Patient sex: M
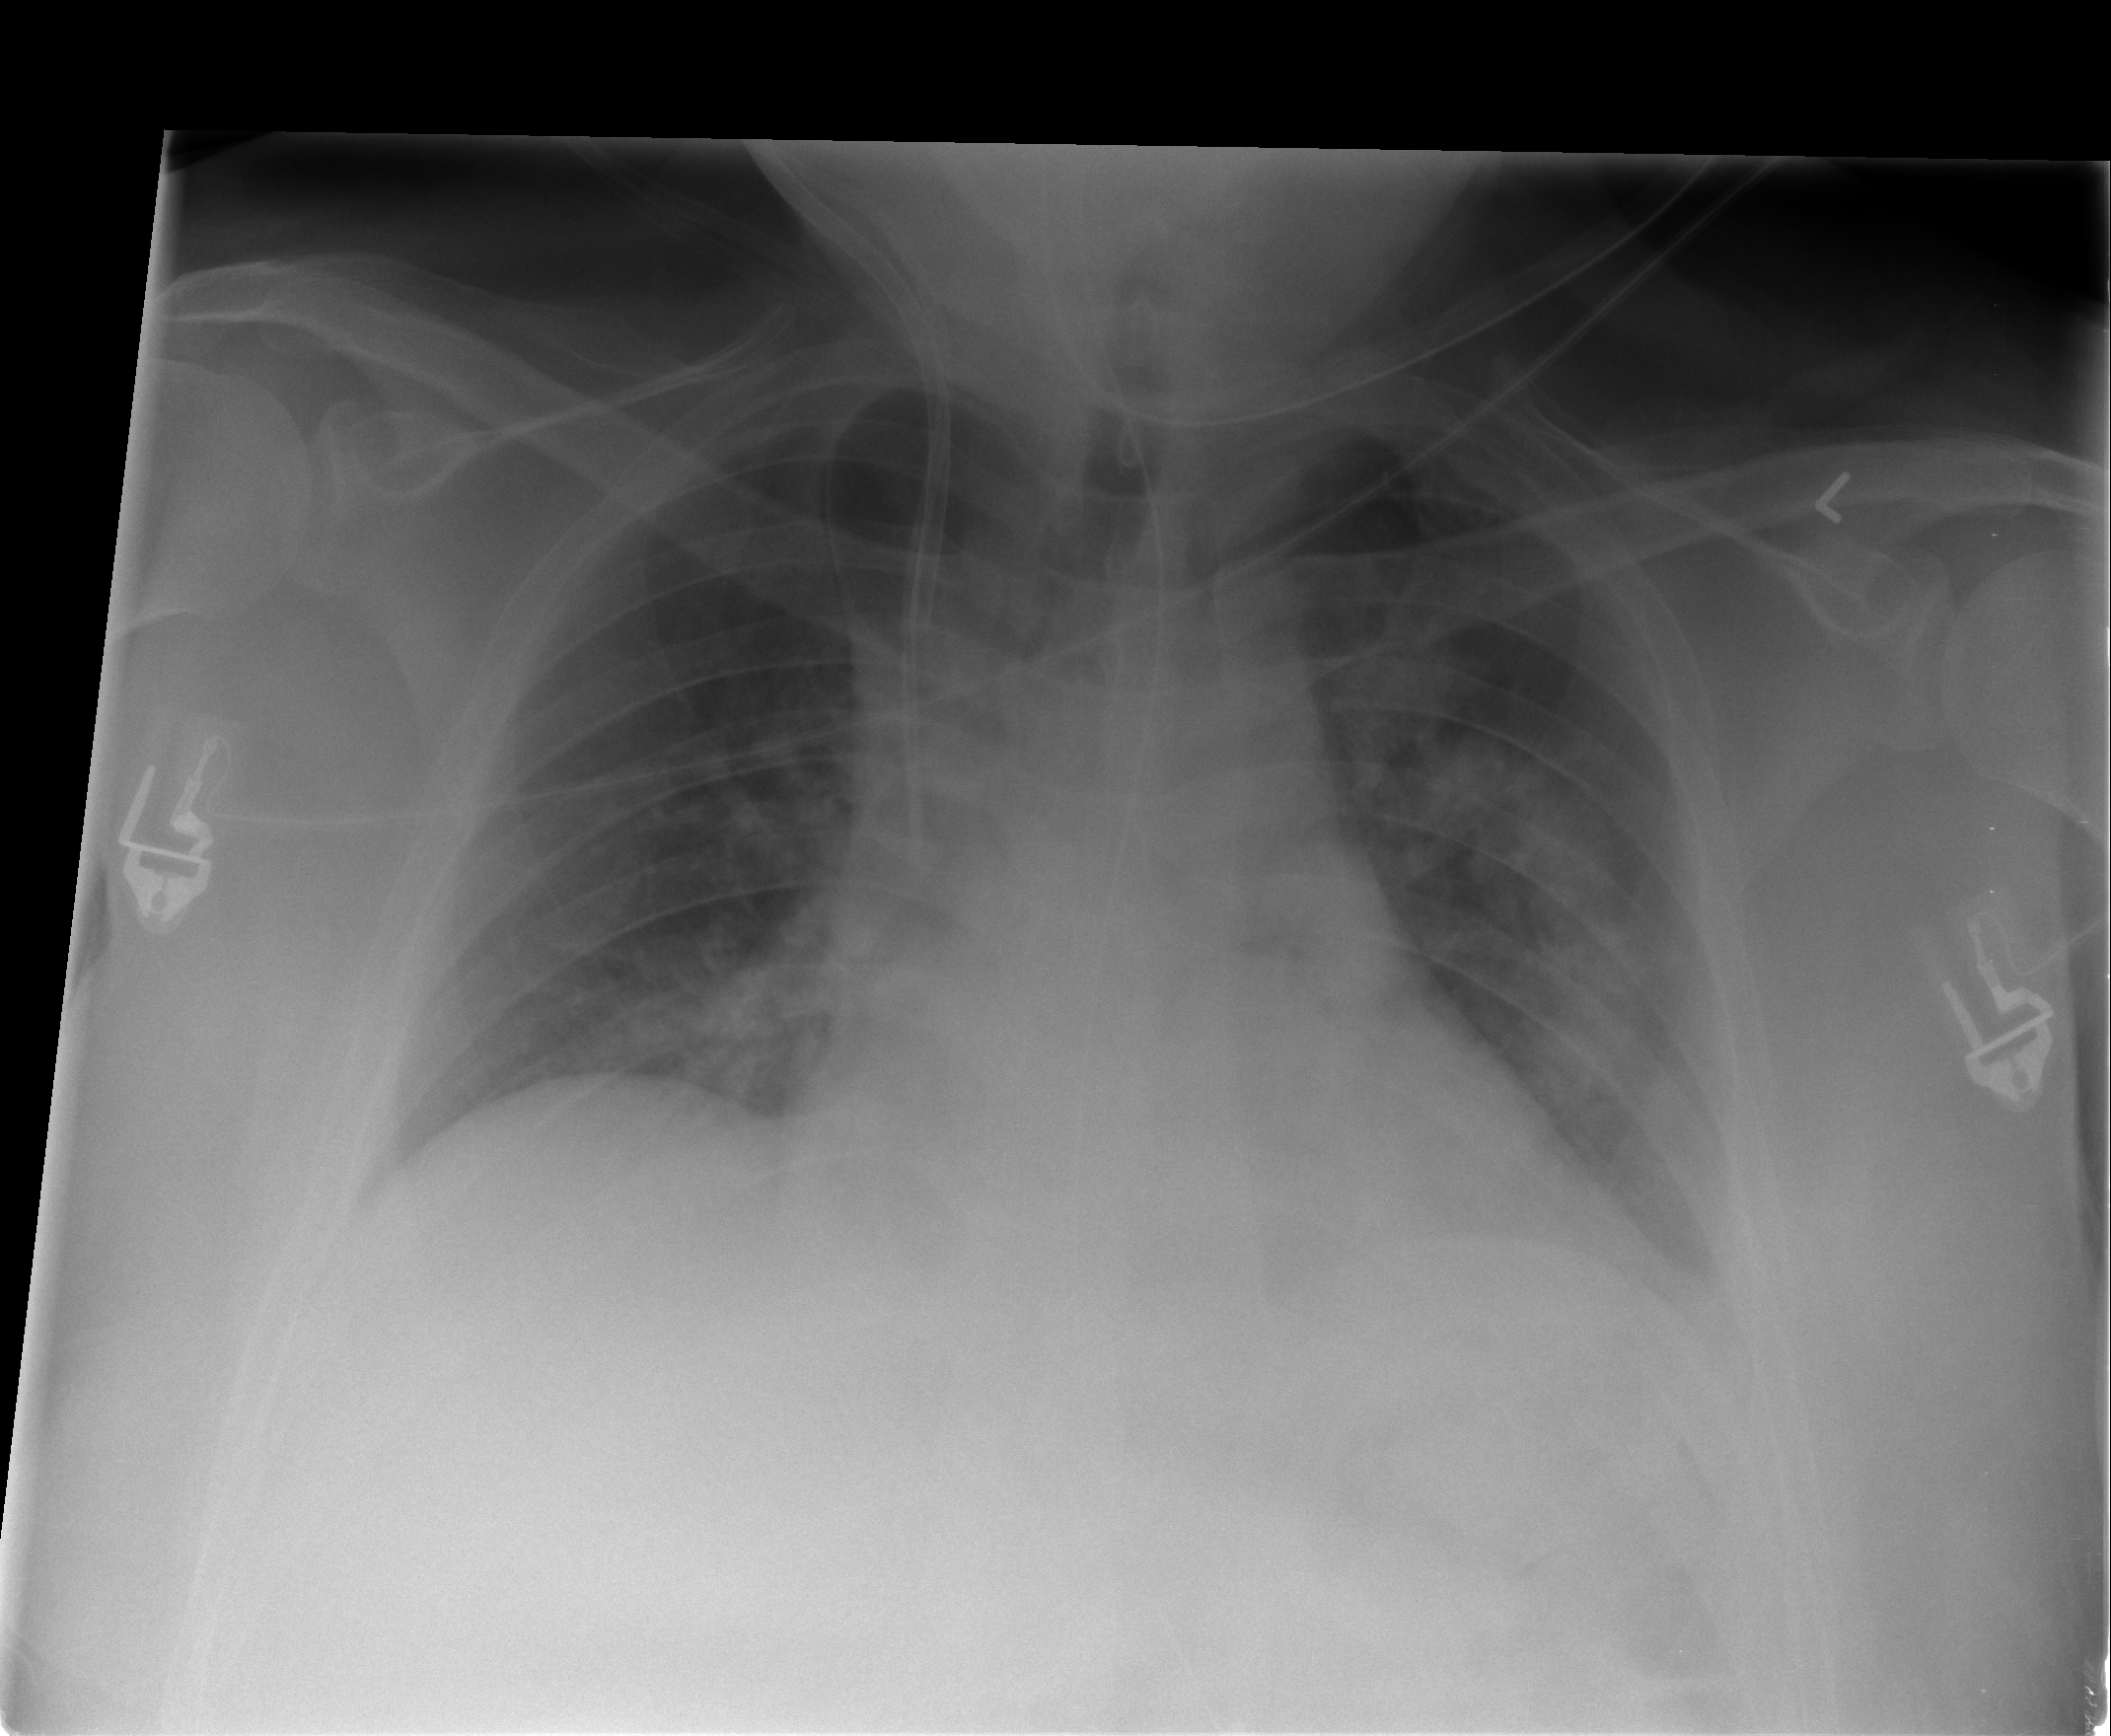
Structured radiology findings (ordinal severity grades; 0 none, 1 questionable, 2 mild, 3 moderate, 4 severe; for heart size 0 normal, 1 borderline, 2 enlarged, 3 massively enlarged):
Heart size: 2
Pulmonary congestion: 1
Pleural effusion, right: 0
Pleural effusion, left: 1
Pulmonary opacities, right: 1
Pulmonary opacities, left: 2
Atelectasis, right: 2
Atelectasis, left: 3